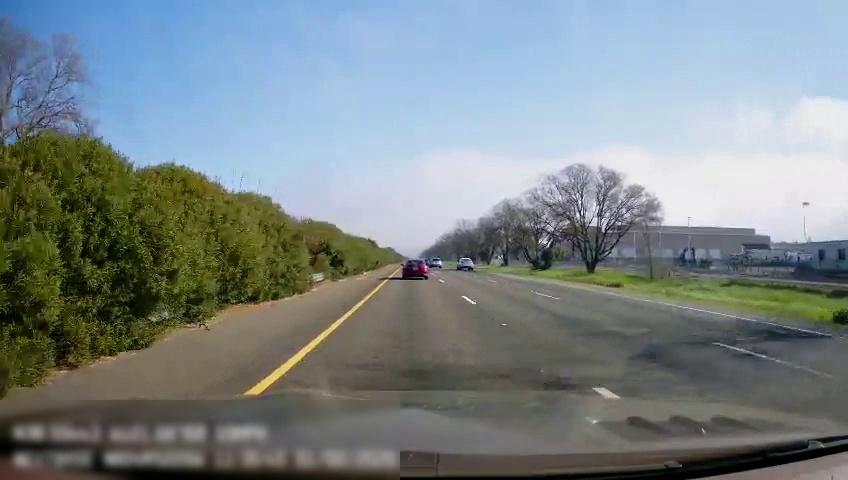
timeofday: Day
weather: Sunny
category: Drivable Space
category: Vehicles | Car
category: Vehicles | SUV
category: Vehicles | SUV
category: Lanes | Current Lane
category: Lanes | Current Lane
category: Lanes | Alternate Lane
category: Lanes | Alternate Lane